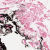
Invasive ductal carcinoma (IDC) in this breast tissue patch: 0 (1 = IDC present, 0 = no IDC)